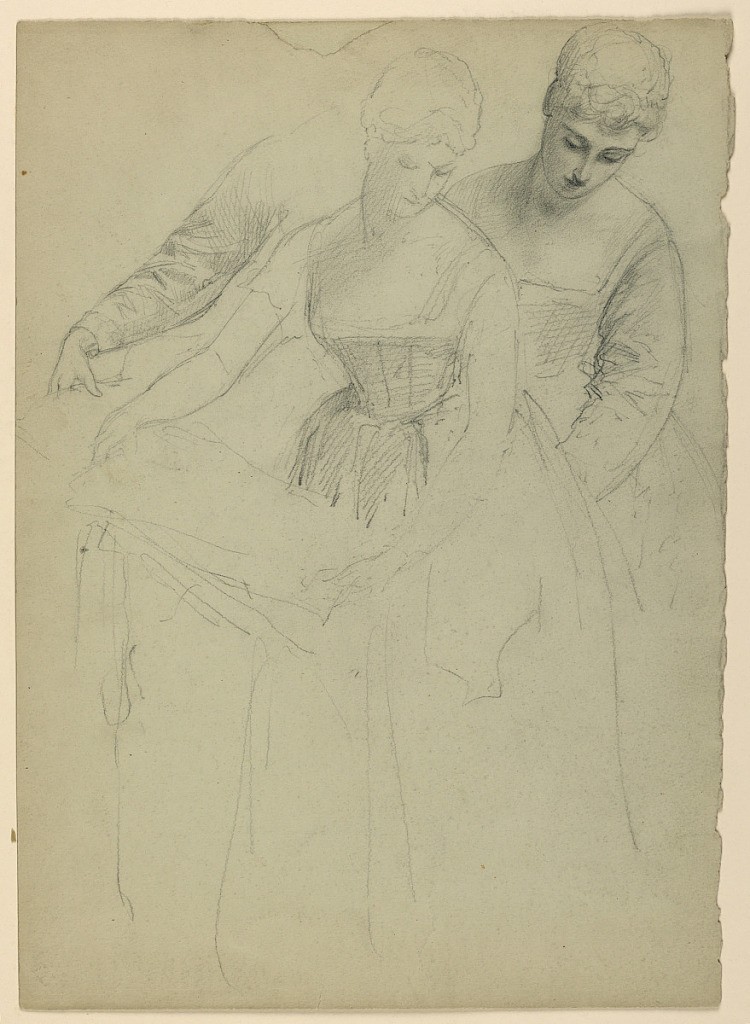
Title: Standing Woman
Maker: Daniel Huntington, American, 1816–1906
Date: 1860
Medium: Graphite on grey-green wove paper
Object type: Drawing
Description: Woman holding sheet of paper to the left. She looks downward. At left, a study of her right arm. At right, a study for the bust. Verso: At left, sketch for the bust of a woman with bare shoulders.